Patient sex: M
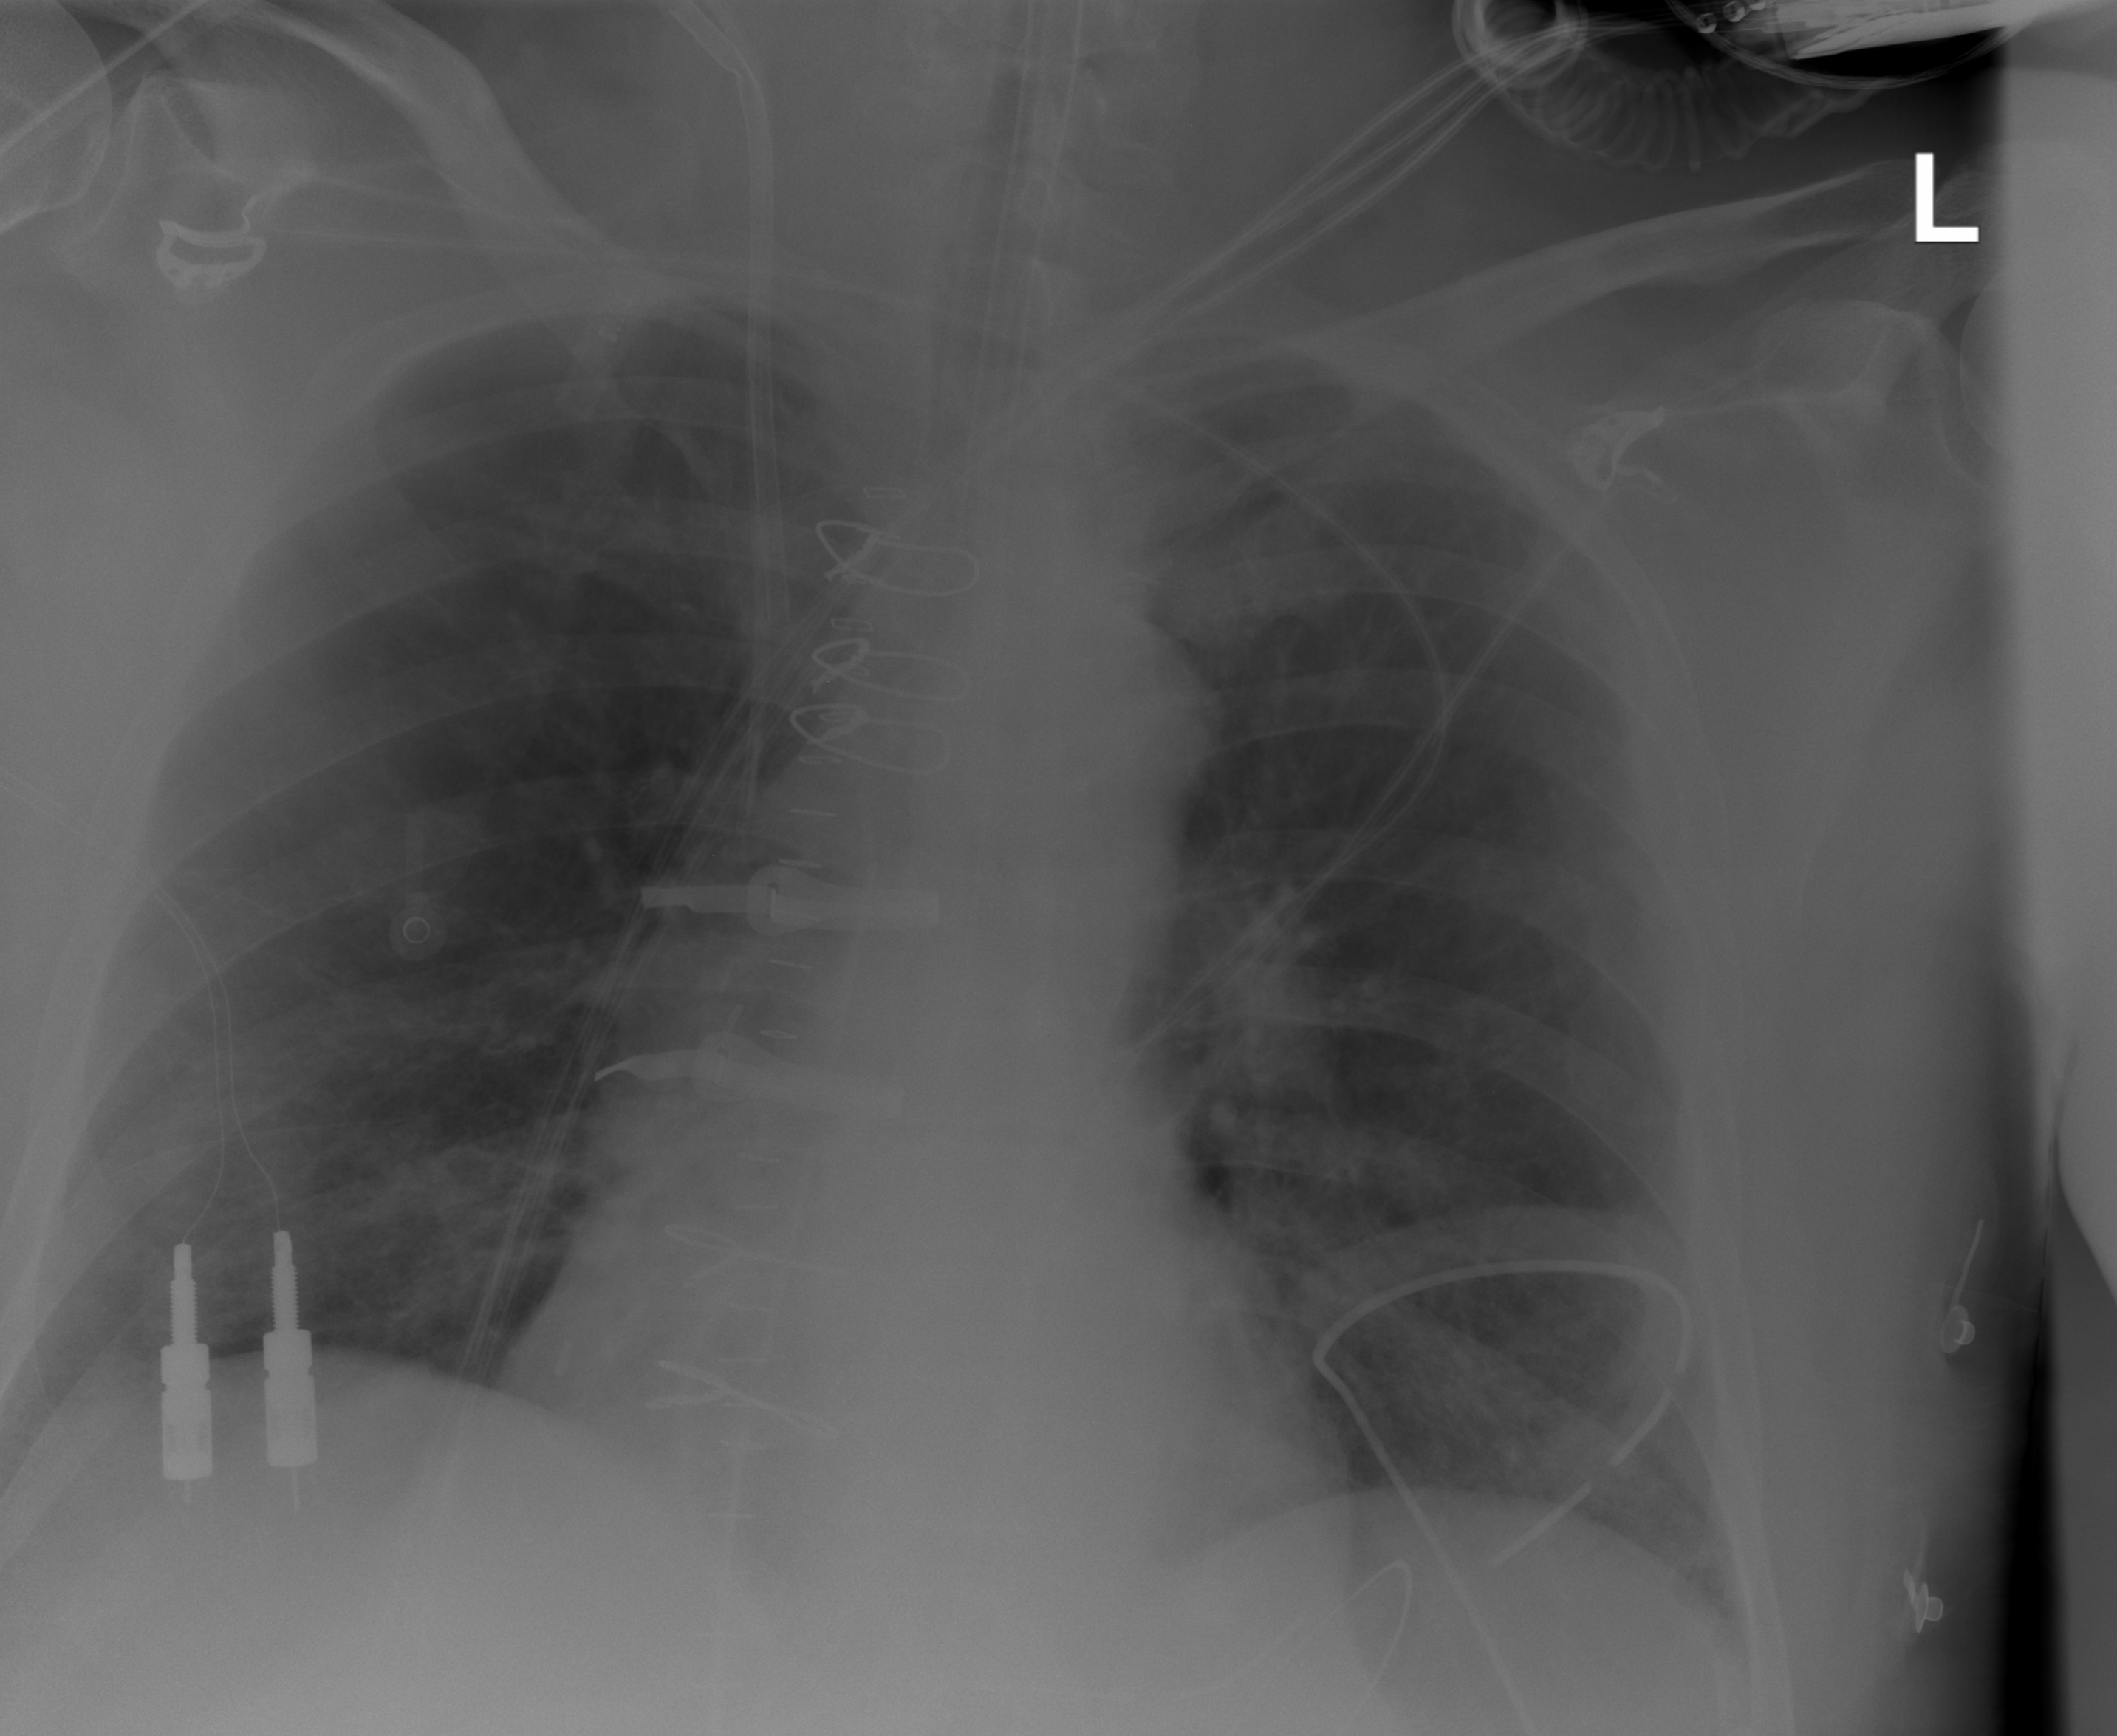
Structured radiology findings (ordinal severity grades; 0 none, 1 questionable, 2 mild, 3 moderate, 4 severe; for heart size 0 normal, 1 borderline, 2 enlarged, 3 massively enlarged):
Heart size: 0
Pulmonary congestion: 0
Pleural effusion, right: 0
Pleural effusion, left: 0
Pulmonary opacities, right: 0
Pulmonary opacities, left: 0
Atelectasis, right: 0
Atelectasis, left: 2